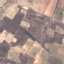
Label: PermanentCrop